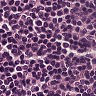
Metastatic tissue present: no